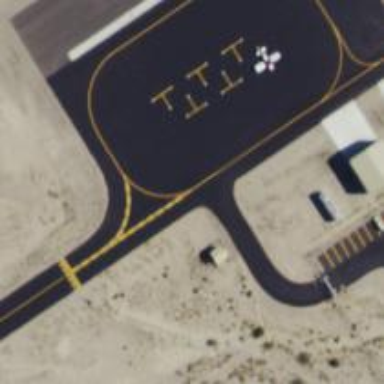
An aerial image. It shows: Image of taxiway at airport.